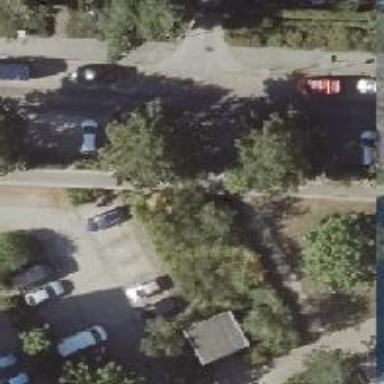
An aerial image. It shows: Concrete footway.